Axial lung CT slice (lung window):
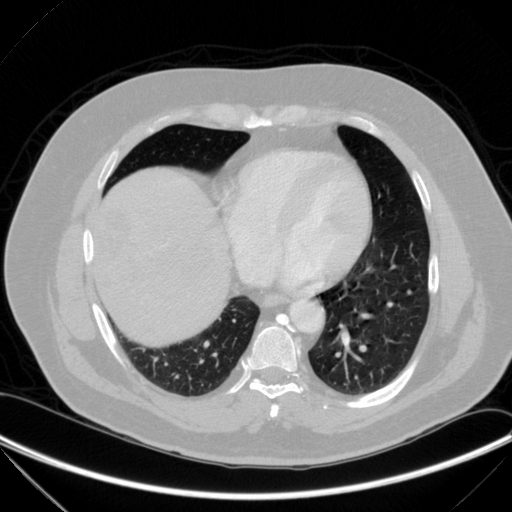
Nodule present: yes
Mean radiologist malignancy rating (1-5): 3